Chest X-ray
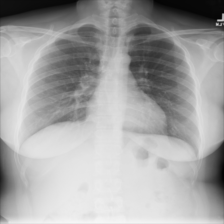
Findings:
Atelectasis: negative
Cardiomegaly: negative
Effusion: negative
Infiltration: negative
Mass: negative
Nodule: negative
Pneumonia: negative
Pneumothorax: negative
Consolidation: negative
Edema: negative
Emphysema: negative
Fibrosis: negative
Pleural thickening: negative
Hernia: negative